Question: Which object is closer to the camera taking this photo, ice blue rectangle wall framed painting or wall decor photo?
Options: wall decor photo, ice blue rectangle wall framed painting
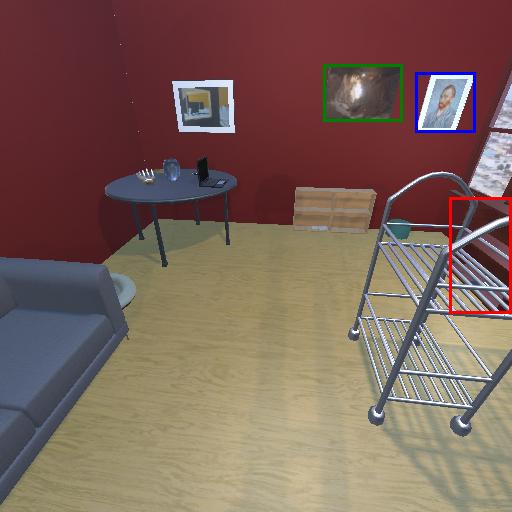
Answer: wall decor photo